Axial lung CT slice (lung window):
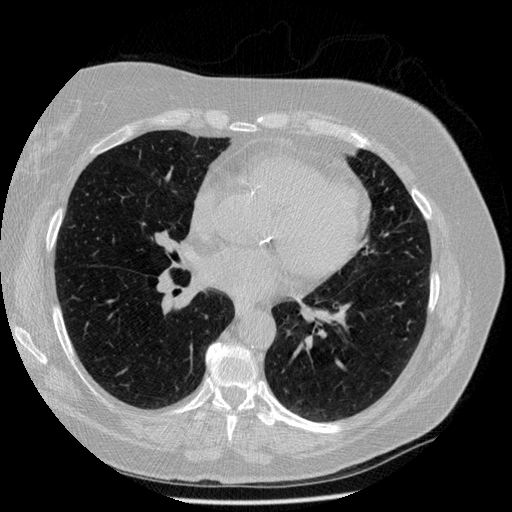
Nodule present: no